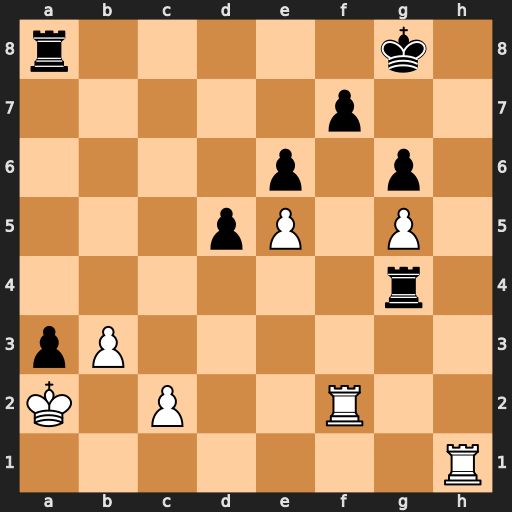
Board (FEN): r5k1/5p2/4p1p1/3pP1P1/6r1/pP6/K1P2R2/7R
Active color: w
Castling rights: -
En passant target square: -
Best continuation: Rfh2 Kf8 Rh8+ Ke7 Rxa8